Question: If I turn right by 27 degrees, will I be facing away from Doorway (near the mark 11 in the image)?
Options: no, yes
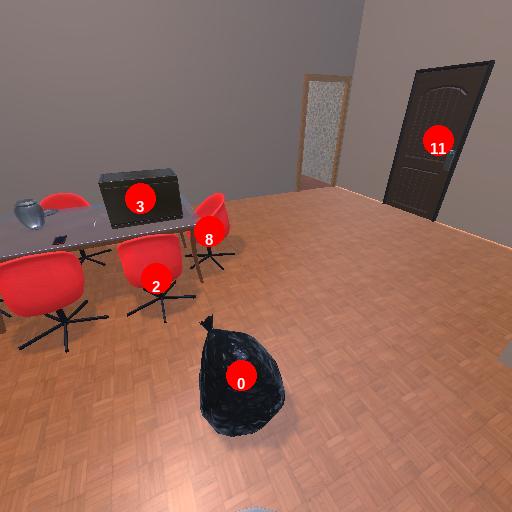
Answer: no